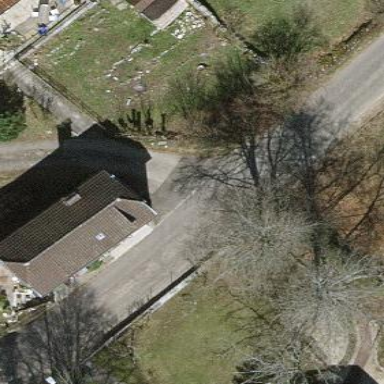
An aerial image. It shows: Detached building with half-hipped roof shape.